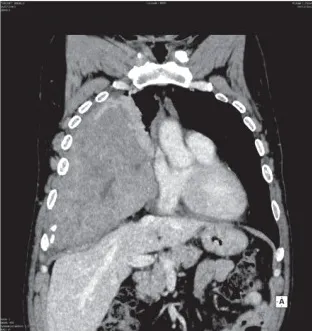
CT (computed tomography) and MPR (multiplanar reconstruction) images. (C, D) MPR: note parenchymal lung compression not involved right apical segment.
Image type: radiology (ct)